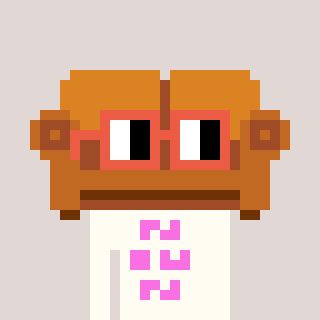
a pixel art character with square orange glasses, a couch-shaped head and a grayscale-colored body on a warm background